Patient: sex F, age 59
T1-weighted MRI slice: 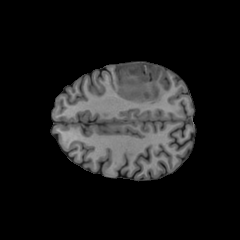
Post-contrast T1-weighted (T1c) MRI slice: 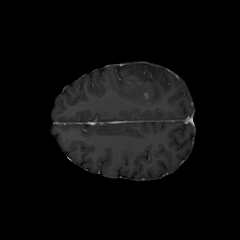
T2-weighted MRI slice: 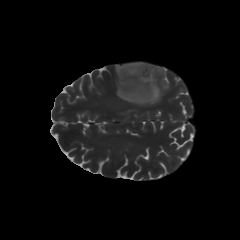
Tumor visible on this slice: yes
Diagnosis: Astrocytoma, IDH-mutant
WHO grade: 3